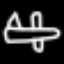
Label: airplane